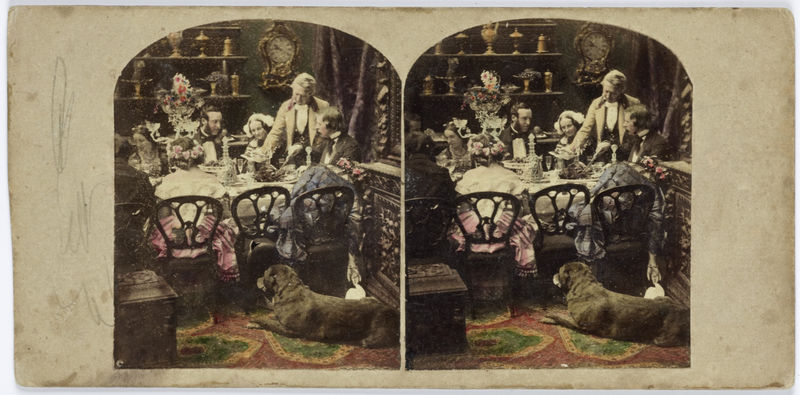
Titel: Tafereel in interieur: familie rond eettafel
Künstler: James Elliott
Standort: Amsterdam
Institution: Rijksmuseum
Schlagwörter: mann, gelb, grün, frau, stuhl, stühle, tisch, hund, rot, gesellschaft, haube, teppich, regal, diener, familie, mutter, vater, wohnzimmer, farbe, uhr, esszimmer, vasen, foto, fotografie, truhe, mahl, speisezimmer, suchbild